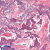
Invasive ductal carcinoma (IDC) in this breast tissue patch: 0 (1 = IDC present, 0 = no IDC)